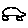
Label: car